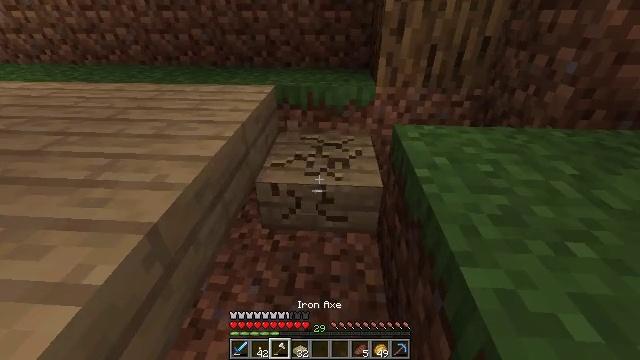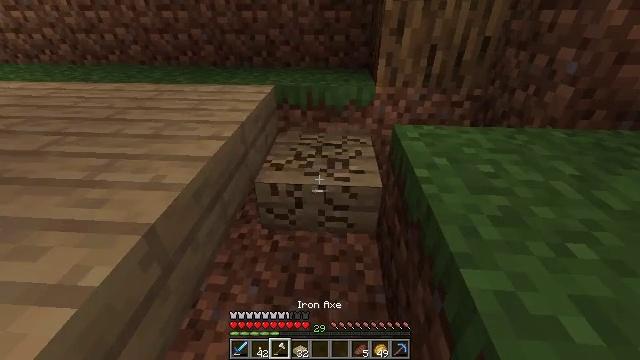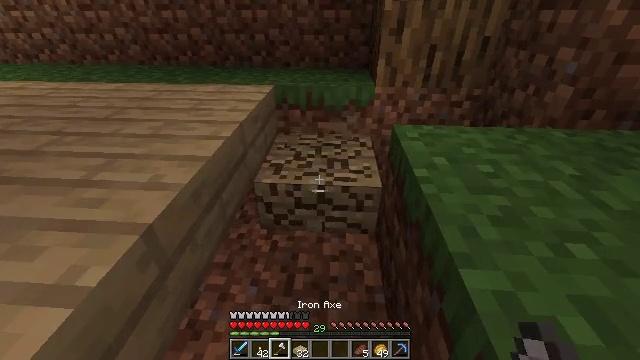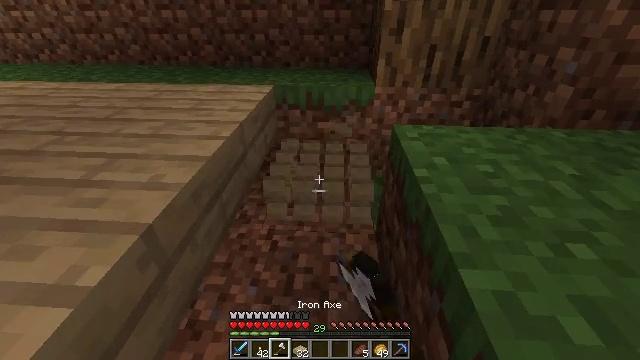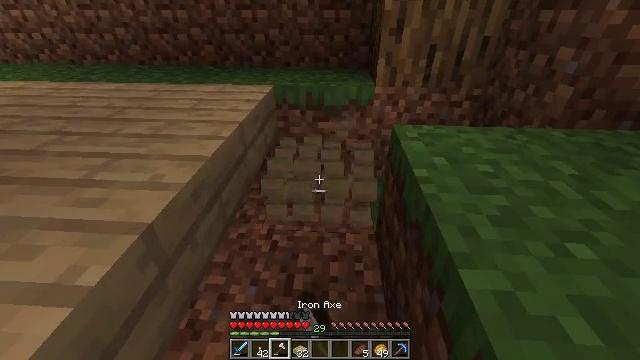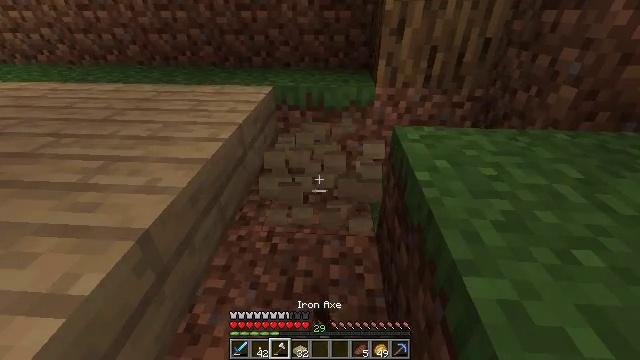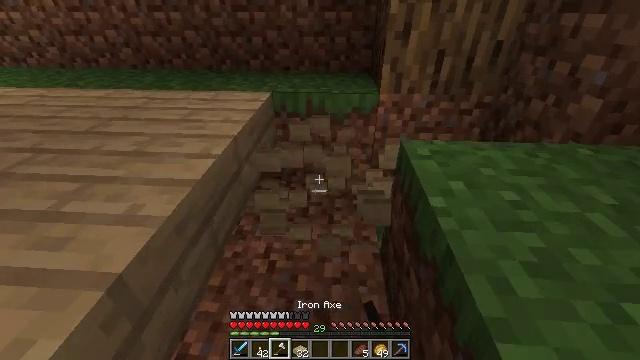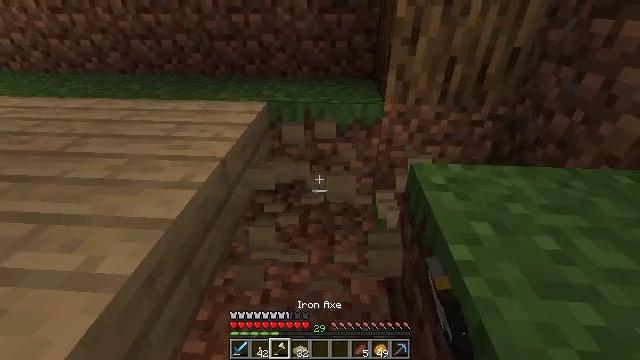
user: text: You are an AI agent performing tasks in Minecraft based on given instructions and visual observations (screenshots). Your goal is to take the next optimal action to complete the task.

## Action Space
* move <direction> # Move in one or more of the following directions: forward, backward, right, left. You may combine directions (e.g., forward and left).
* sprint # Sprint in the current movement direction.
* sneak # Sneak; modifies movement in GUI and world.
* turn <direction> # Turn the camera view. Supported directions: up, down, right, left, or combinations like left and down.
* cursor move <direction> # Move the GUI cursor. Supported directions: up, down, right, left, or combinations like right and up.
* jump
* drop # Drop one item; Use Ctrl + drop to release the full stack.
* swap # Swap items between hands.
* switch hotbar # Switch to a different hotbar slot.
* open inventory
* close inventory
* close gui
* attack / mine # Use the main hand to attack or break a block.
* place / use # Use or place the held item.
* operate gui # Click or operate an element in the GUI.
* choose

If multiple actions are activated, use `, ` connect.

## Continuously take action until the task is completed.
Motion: motion action
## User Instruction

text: Remove the birch slab from a platform.
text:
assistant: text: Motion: attack / mine
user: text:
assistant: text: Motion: attack / mine
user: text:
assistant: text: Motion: attack / mine
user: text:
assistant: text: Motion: attack / mine
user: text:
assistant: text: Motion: move forward
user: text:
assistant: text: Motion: move forward
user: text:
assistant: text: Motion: move forward
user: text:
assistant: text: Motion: no_op